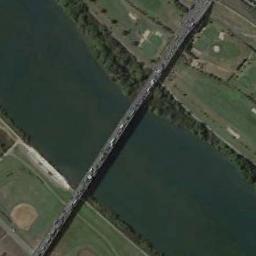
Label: bridge